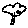
Label: tree